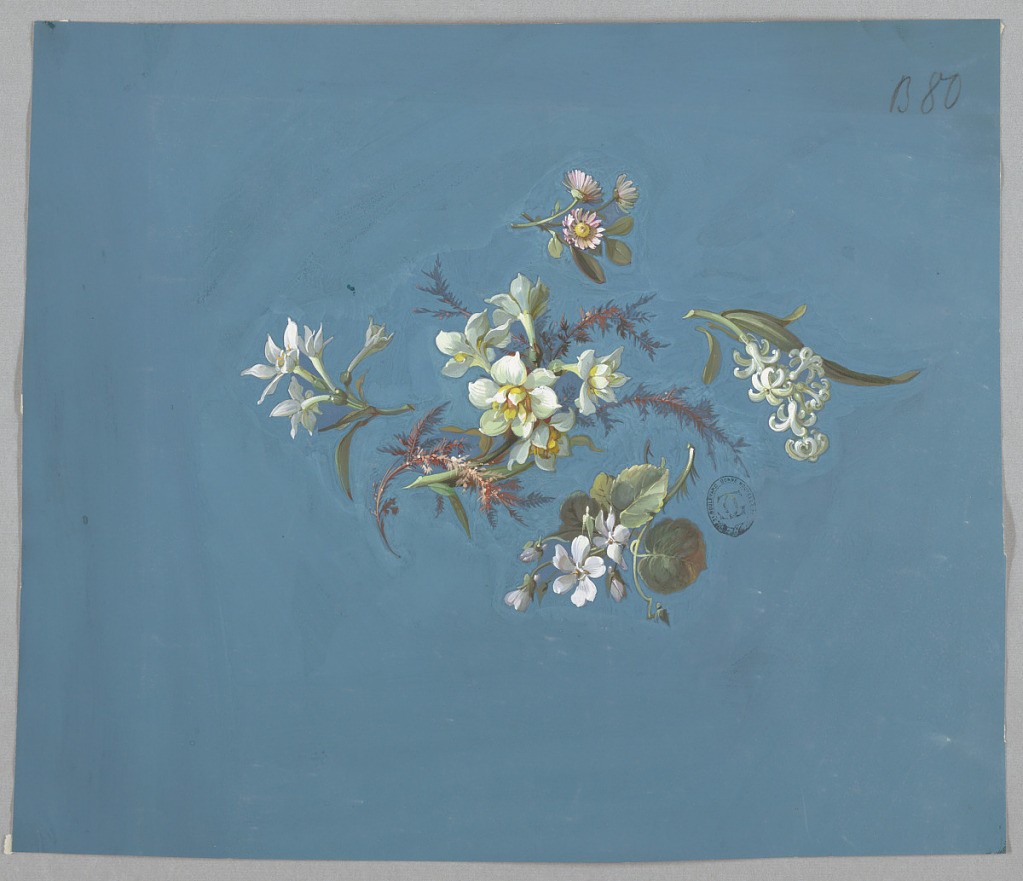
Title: Design for wallpaper and textiles, flowers
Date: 19th century
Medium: Brush and gouache on blue paper
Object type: Drawing
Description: Cluster of white and yellow flowers with brown-orange foliage behind them at center of page. Four clusters of flowers surround central cluster, clockwise from top: small cluster of pink flowers facing right, cluster of white flowers facing downward, cluster of light purple flowers facing down and to the left, cluster of white flowers facing left. on blue ground.